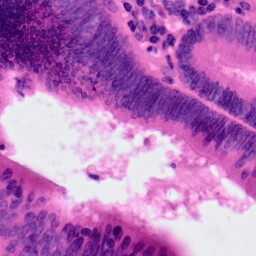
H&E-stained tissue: Colon